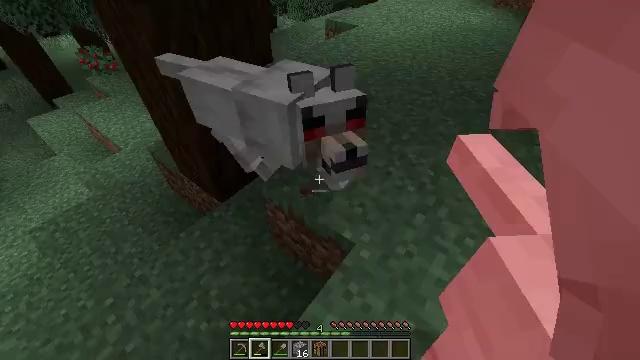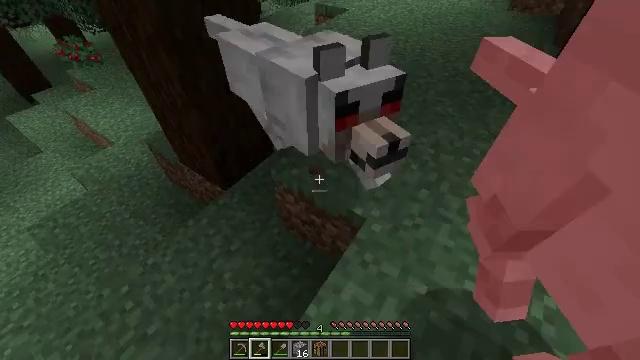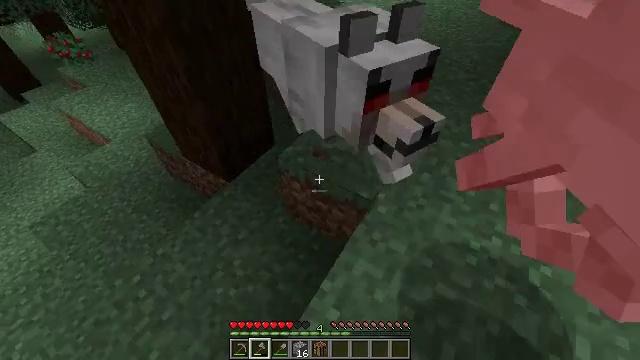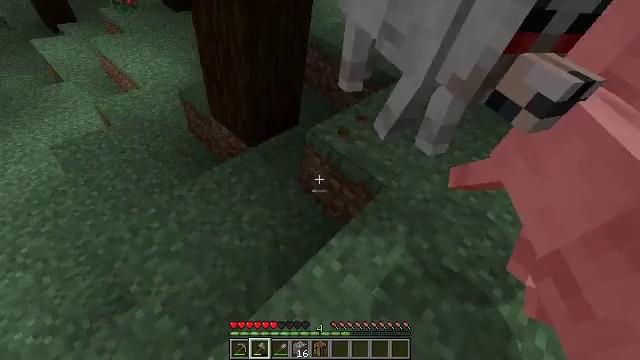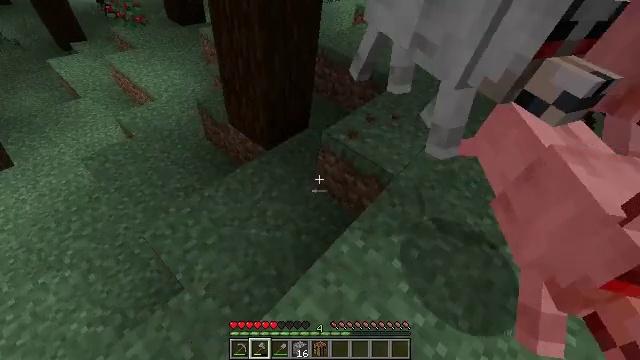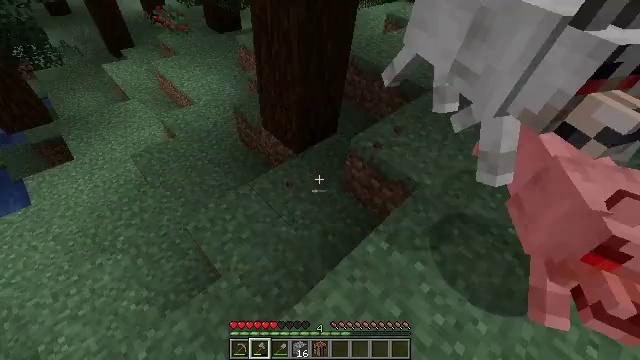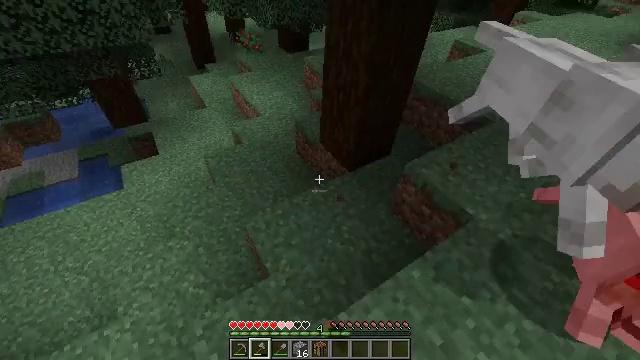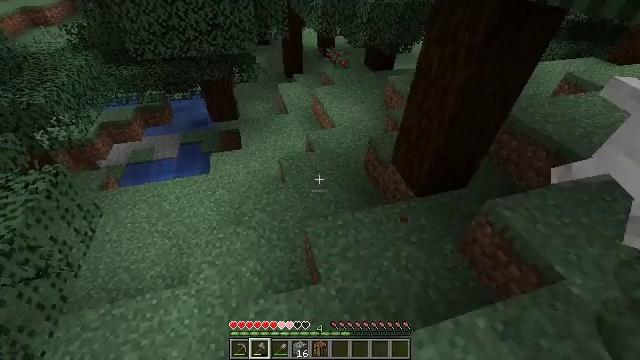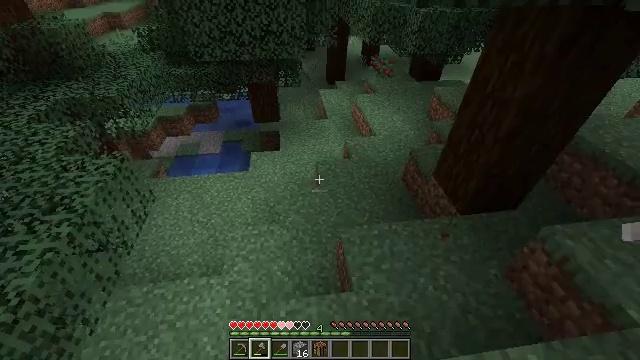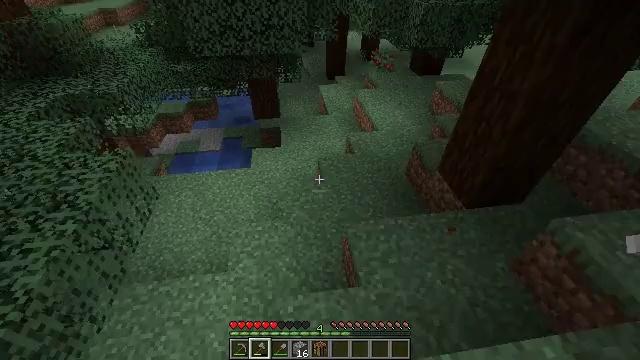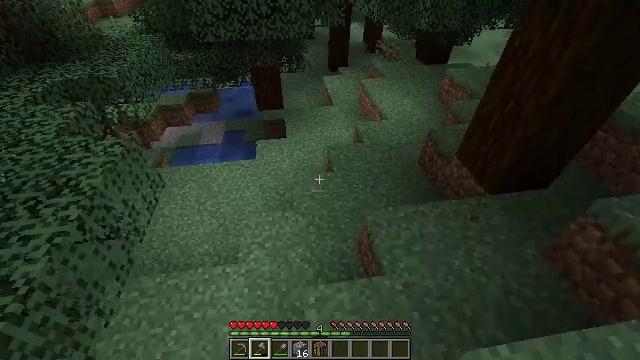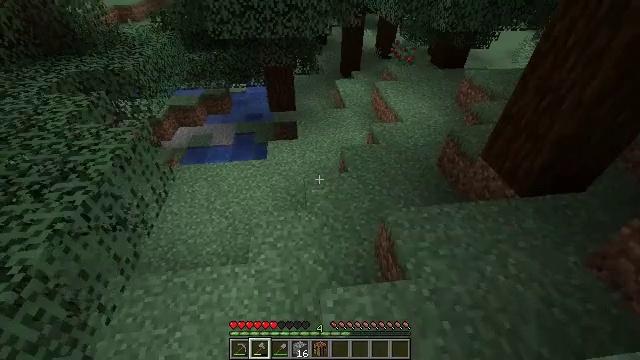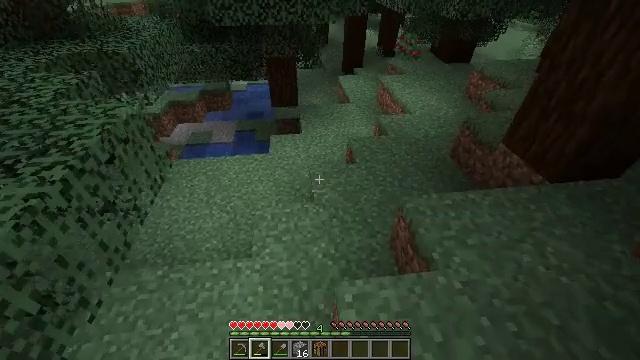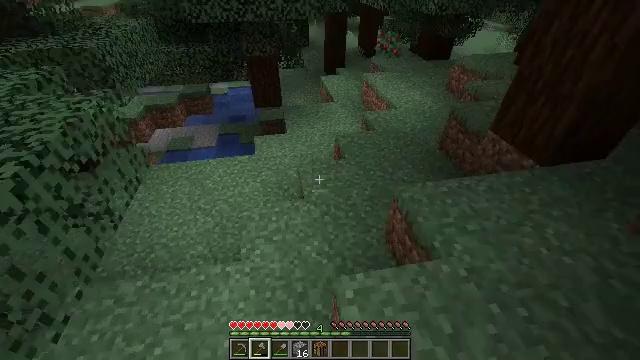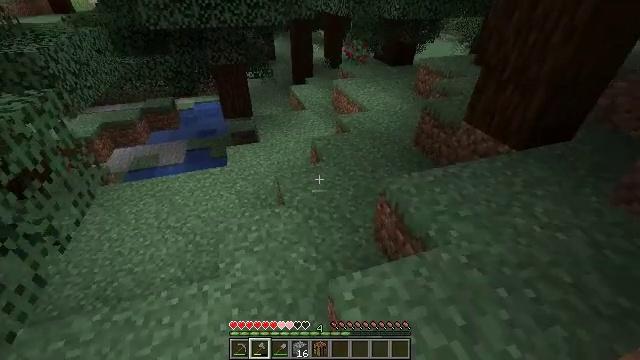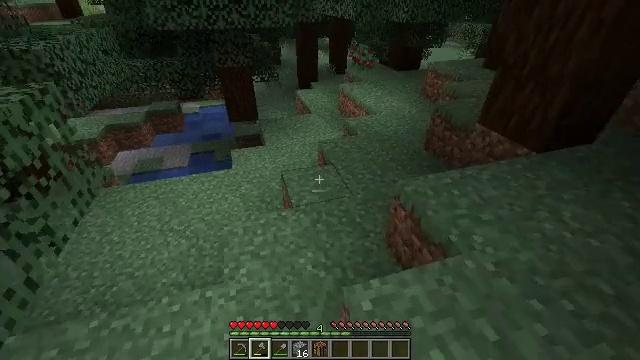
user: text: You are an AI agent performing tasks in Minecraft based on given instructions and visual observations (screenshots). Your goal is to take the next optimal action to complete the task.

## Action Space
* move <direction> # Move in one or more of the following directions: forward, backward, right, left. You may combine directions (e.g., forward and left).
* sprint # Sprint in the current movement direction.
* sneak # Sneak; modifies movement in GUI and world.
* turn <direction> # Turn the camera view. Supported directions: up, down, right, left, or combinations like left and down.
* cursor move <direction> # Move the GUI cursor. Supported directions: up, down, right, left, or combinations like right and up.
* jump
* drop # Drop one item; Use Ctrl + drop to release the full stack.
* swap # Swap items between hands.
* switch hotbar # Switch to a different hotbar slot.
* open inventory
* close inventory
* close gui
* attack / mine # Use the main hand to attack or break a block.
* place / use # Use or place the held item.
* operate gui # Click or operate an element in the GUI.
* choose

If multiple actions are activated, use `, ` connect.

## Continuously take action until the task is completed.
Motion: motion action
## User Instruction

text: Kill the wolf.
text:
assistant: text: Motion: move back, turn right and down, attack / mine
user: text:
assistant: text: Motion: move back, turn right, attack / mine
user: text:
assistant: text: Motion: move back
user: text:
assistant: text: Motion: move back
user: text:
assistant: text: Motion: turn left, attack / mine
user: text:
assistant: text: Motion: turn left and up, attack / mine
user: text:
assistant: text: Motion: move forward and move left, turn left and up
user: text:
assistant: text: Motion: move forward and move left, turn left and up
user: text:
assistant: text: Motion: move forward and move left, attack / mine
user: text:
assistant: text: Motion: move forward and move left, attack / mine
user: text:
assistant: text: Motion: move forward, turn left and up, attack / mine
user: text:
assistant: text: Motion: move forward
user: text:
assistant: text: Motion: move forward, turn right
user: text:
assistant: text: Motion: move forward, turn right and up
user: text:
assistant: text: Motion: move forward, turn up
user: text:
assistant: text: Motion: move forward, turn left and up
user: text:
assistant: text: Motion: move forward, turn left
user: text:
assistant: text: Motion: move forward, turn left
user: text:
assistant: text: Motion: move forward, turn left and down
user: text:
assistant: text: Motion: move forward, turn left
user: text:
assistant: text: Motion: move forward, turn left
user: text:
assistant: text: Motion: move forward, turn left
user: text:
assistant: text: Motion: move forward
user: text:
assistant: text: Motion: move forward
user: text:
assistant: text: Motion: move forward
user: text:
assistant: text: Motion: move forward, turn left and up
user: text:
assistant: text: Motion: move forward, turn up
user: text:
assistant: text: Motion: move forward
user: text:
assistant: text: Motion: move forward
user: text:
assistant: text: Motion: move forward